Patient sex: M
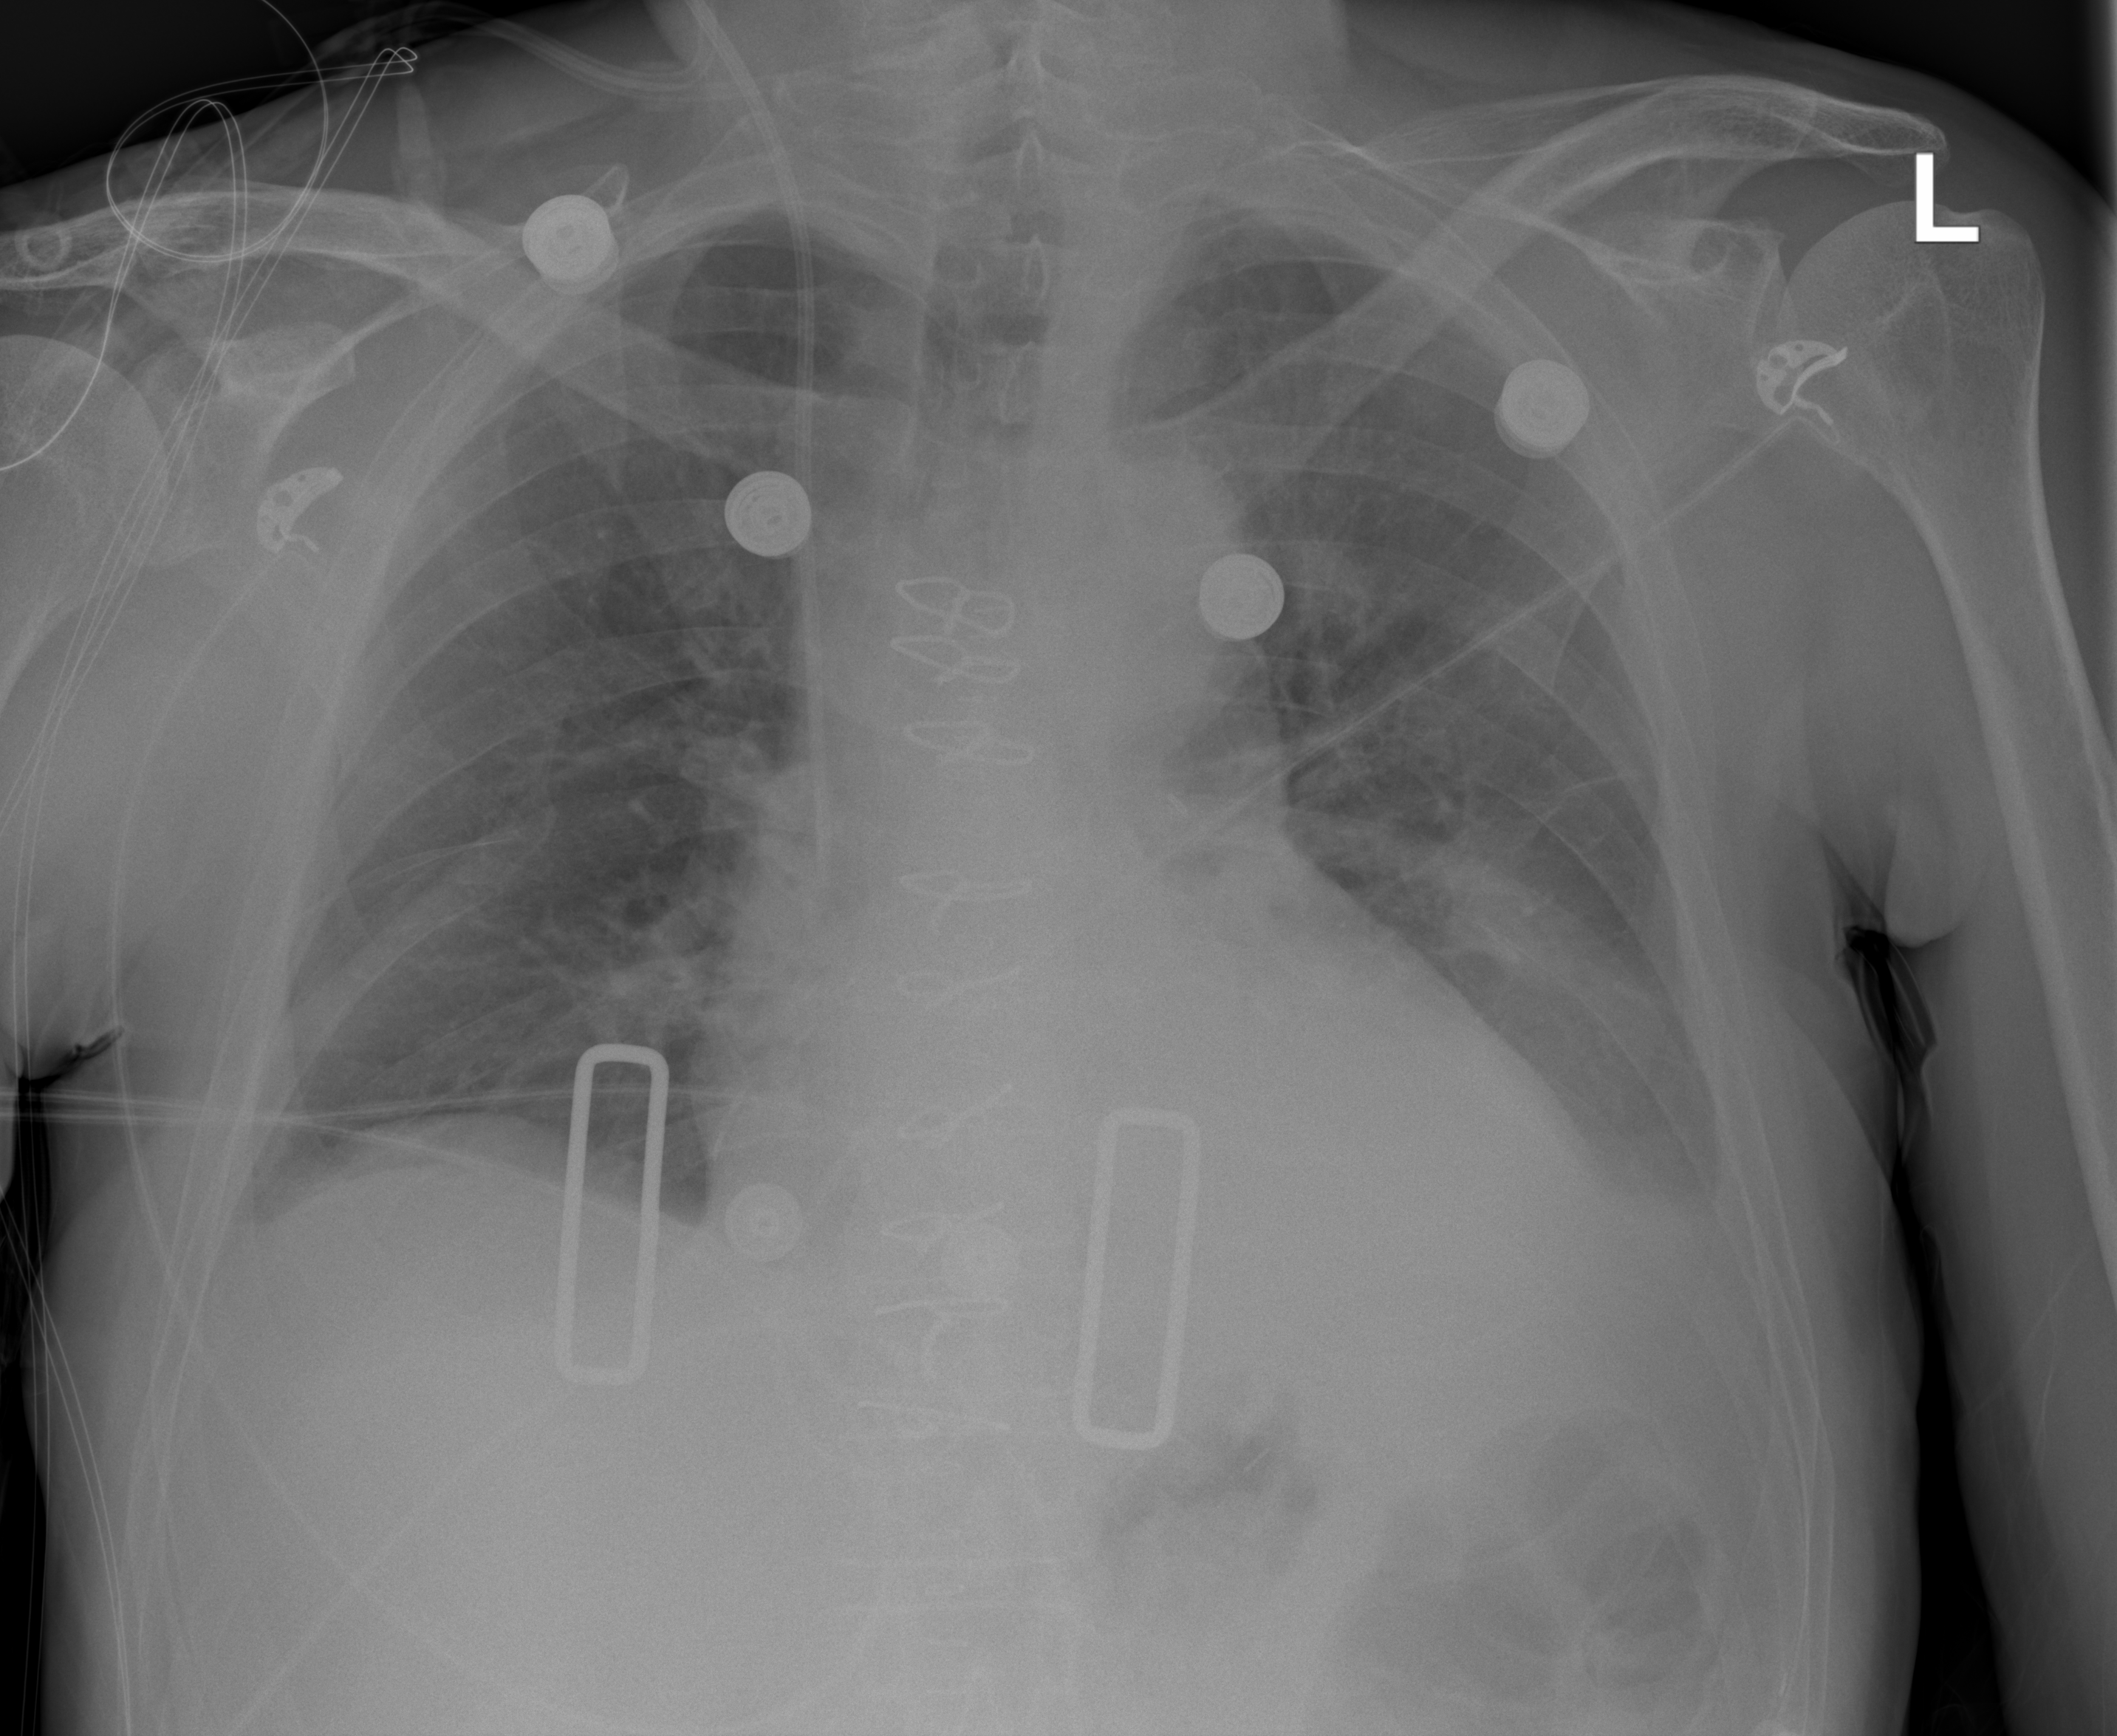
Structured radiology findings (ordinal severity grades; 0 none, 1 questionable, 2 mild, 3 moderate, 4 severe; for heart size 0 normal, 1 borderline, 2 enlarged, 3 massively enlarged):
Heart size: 2
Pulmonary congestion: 2
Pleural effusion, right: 1
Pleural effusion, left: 2
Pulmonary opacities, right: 2
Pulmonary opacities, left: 2
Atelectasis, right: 0
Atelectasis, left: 2